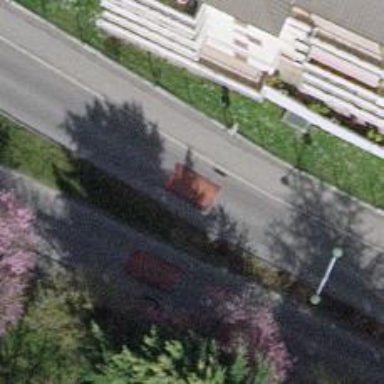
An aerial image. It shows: Traffic calming cushion.